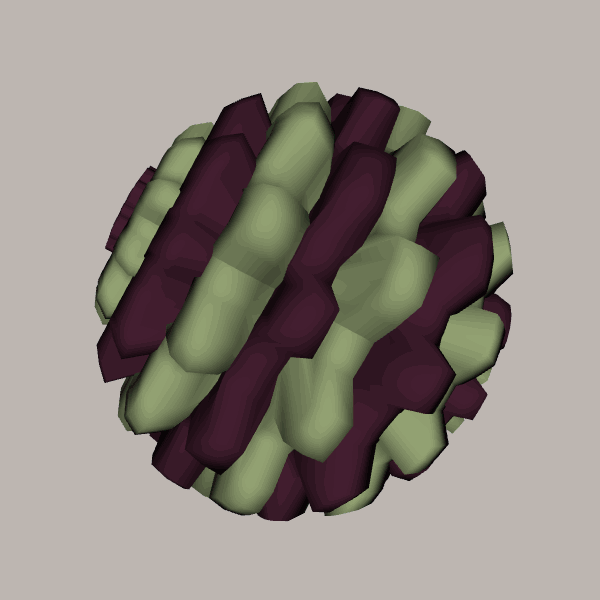
Background: light